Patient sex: M
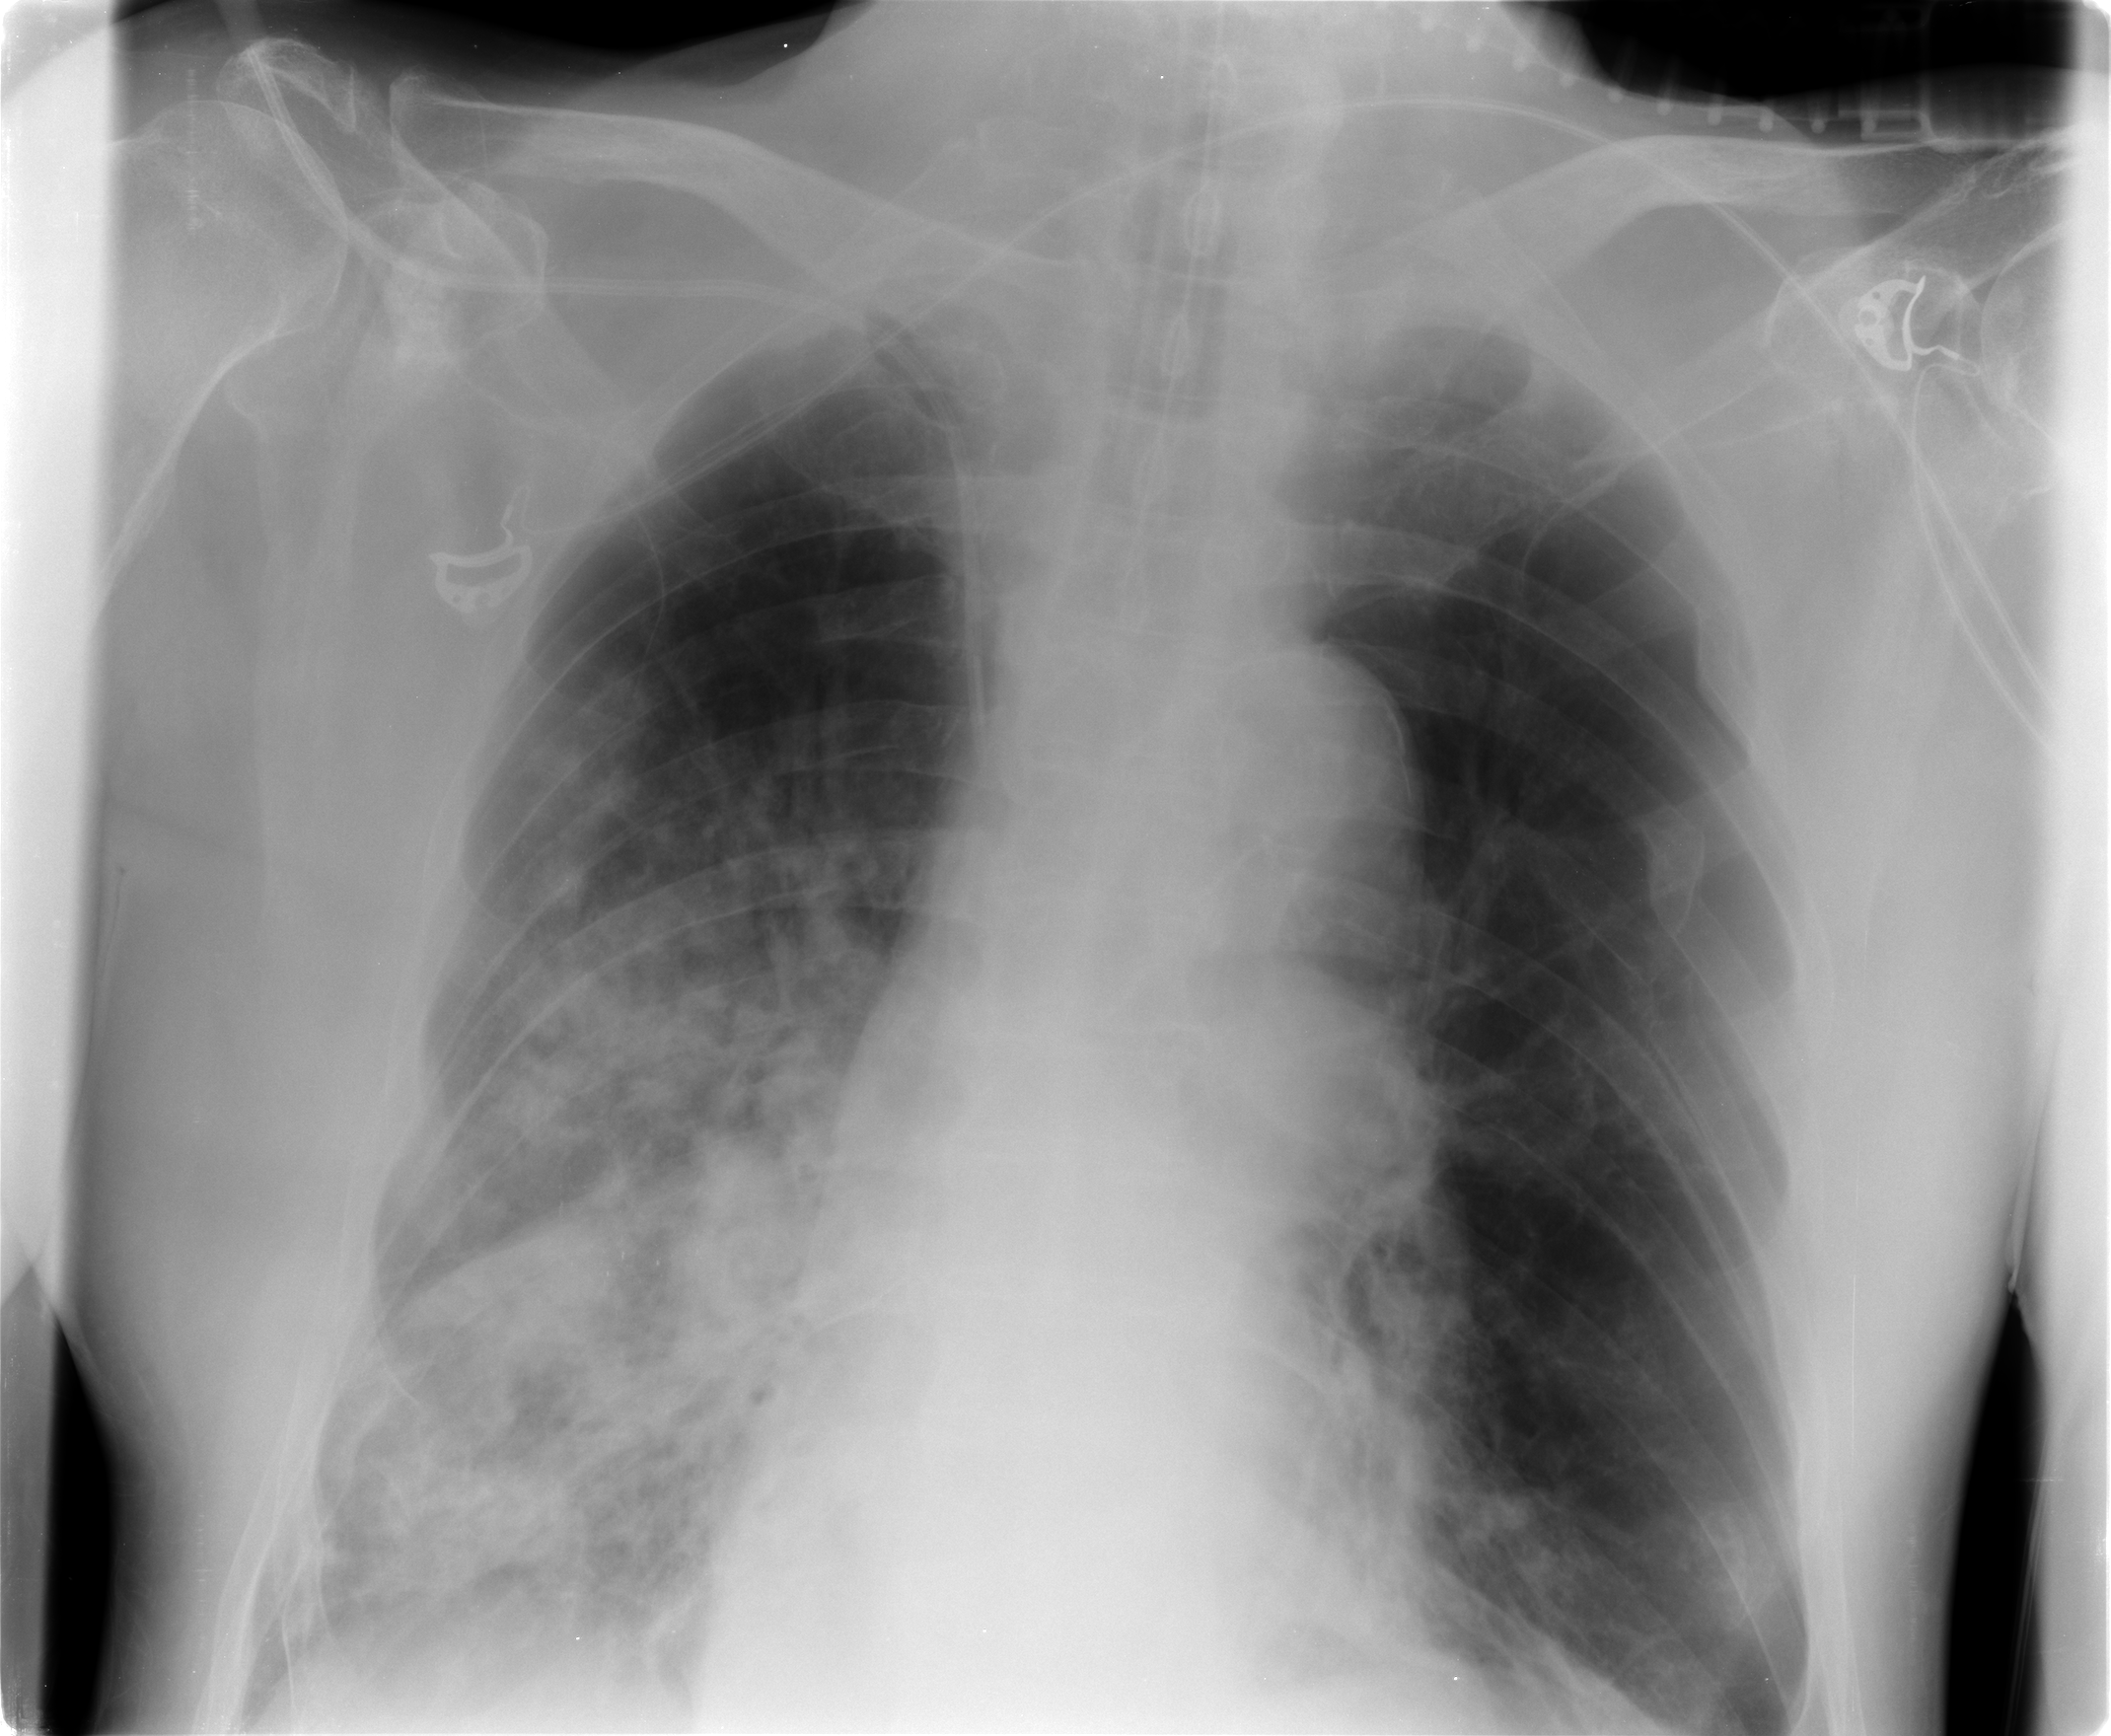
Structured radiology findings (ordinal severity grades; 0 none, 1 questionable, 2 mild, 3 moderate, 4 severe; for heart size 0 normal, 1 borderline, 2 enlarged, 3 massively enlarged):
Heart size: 0
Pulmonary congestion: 0
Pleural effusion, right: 0
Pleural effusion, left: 0
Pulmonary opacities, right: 3
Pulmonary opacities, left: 0
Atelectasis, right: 2
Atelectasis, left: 2